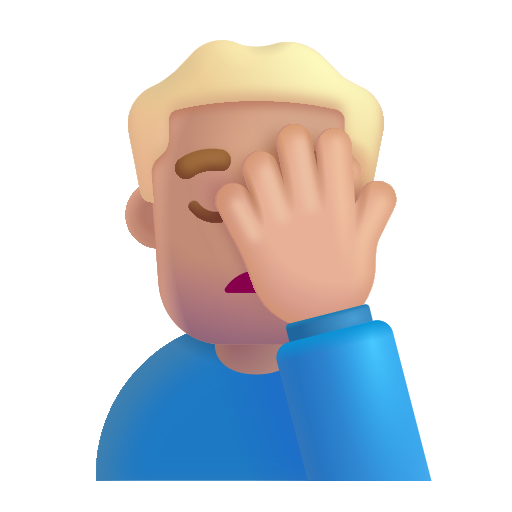
man facepalming color  light